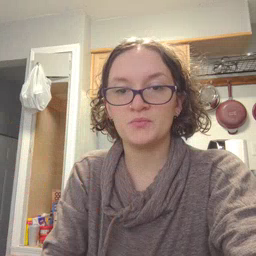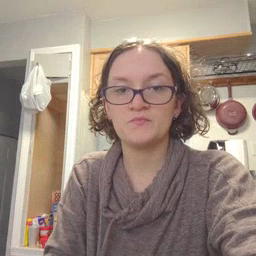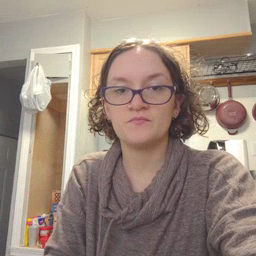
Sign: balloon